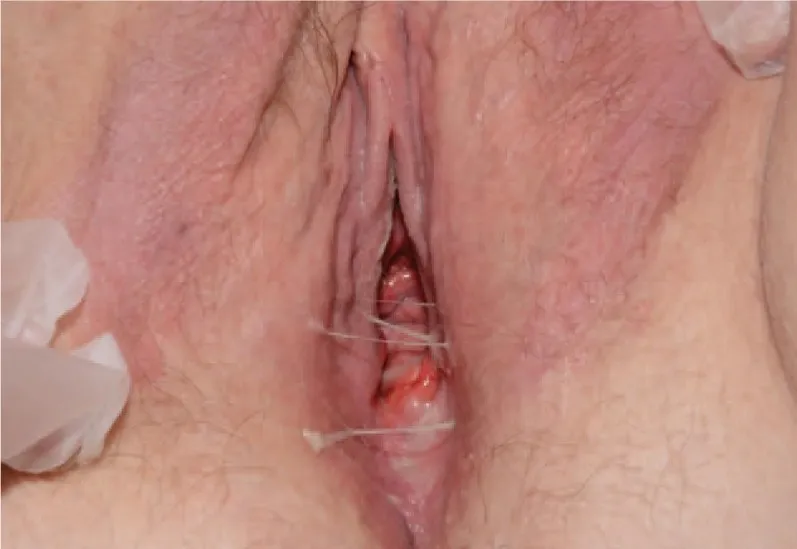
Erosive lichenoid eruption with endovaginal synechia.
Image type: medical_photograph (other_medical_photograph)